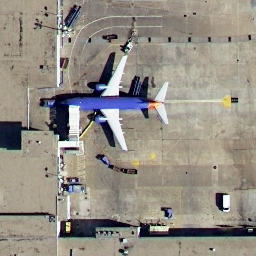
Label: airplane